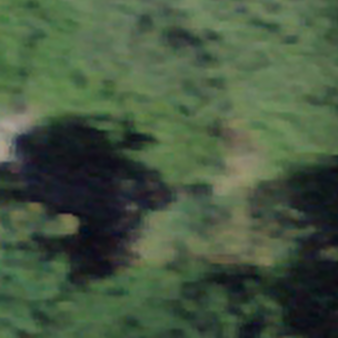
Label: other